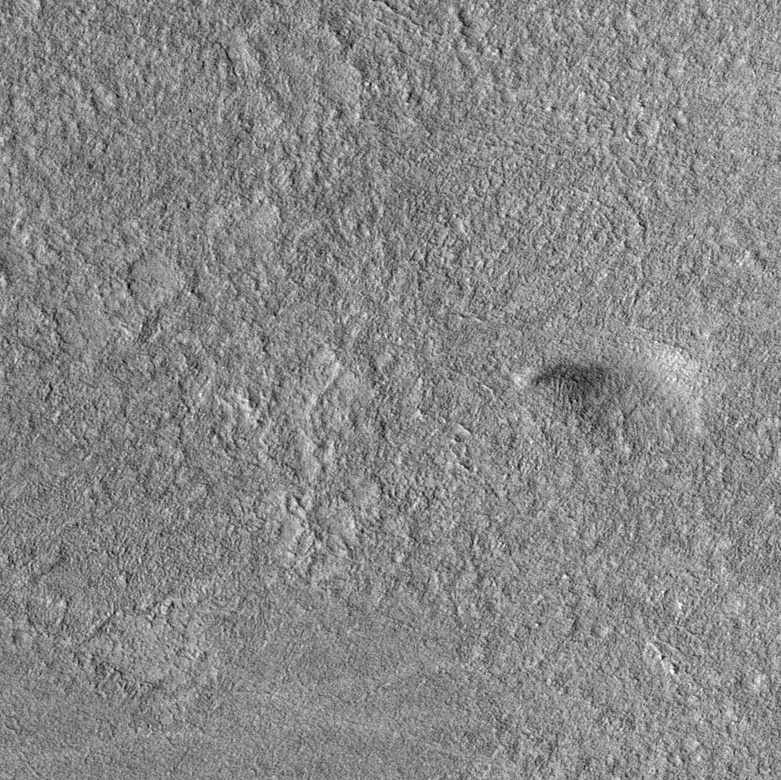
Label: dustdevil